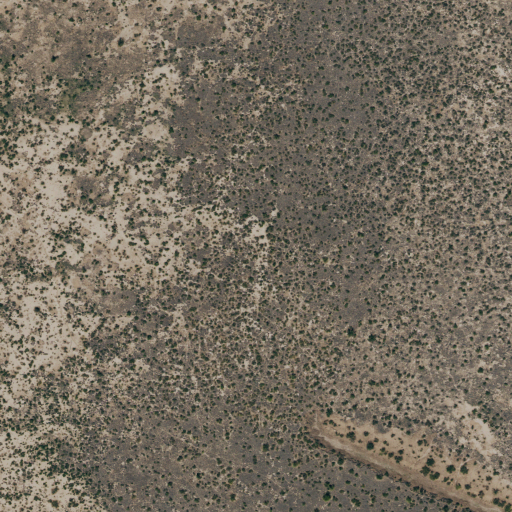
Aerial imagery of valley in Texas named Capote Draw containing grassland and shrub